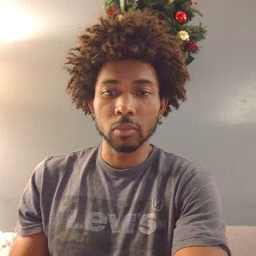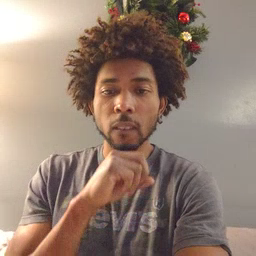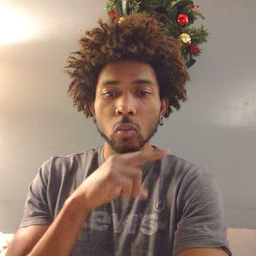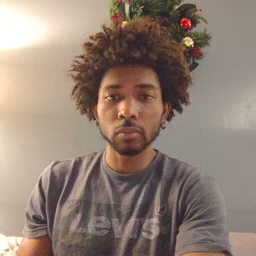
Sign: frog